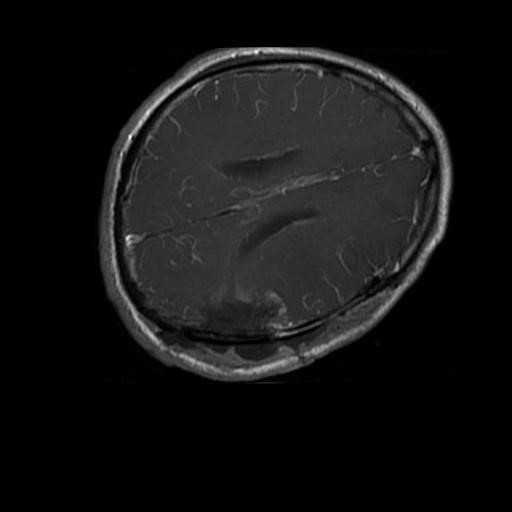
Label: brain_glioma